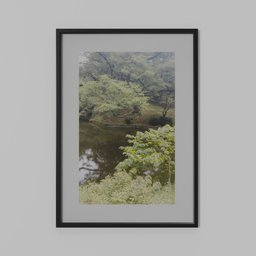
Label: decoration